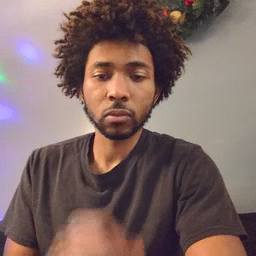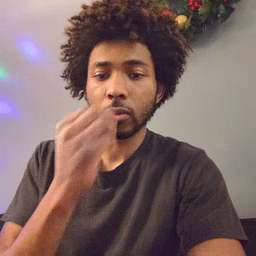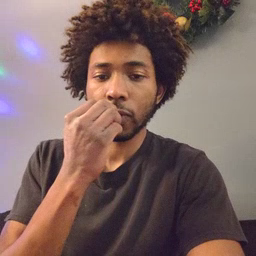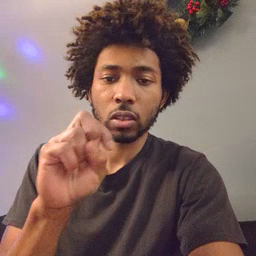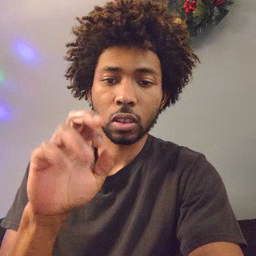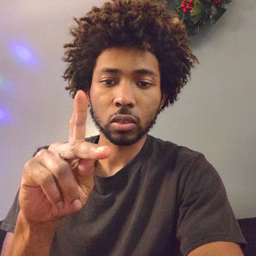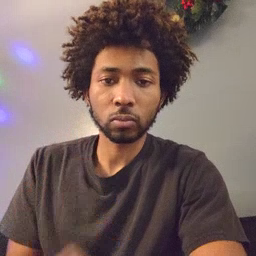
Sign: snack